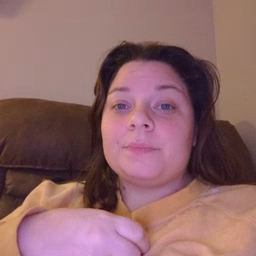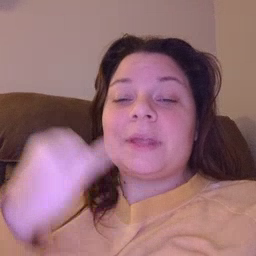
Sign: cereal